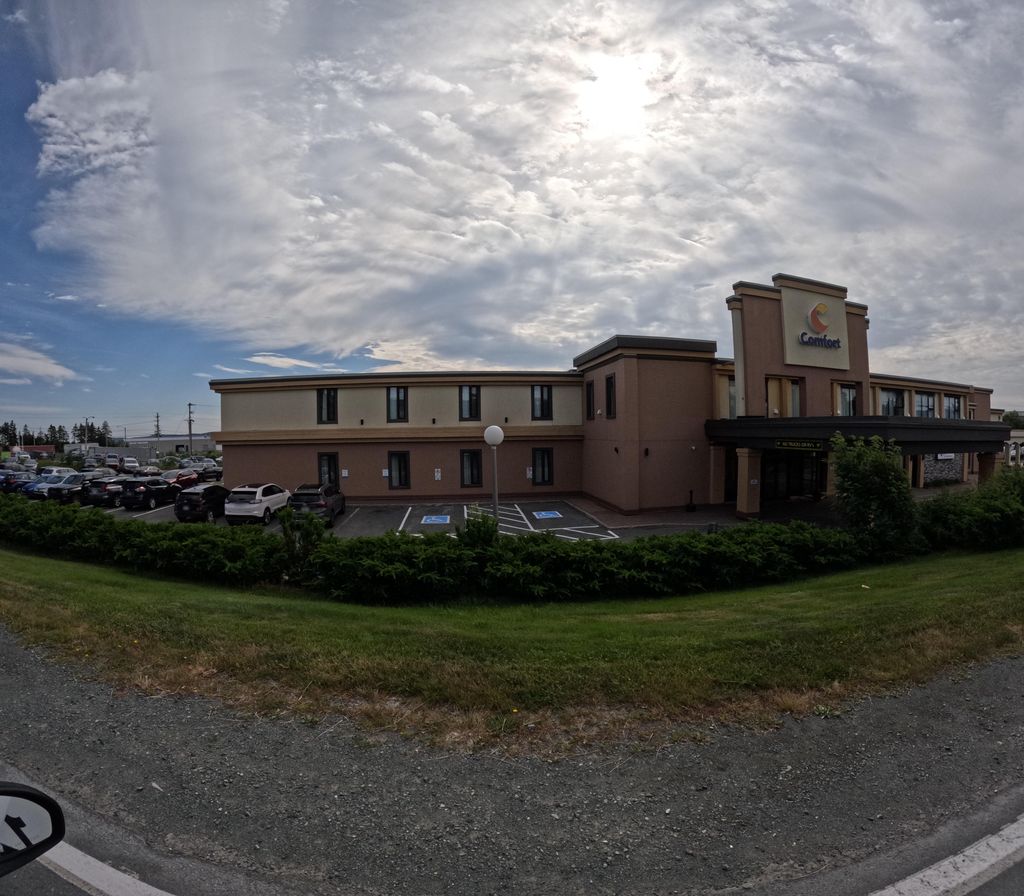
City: st_johns